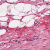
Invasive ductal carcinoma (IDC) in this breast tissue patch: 0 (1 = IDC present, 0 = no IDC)